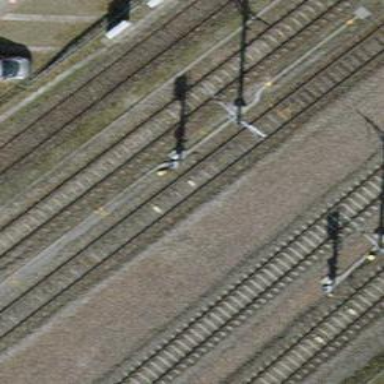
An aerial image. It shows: Railway signal.